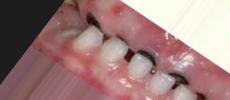
Condition: Caries